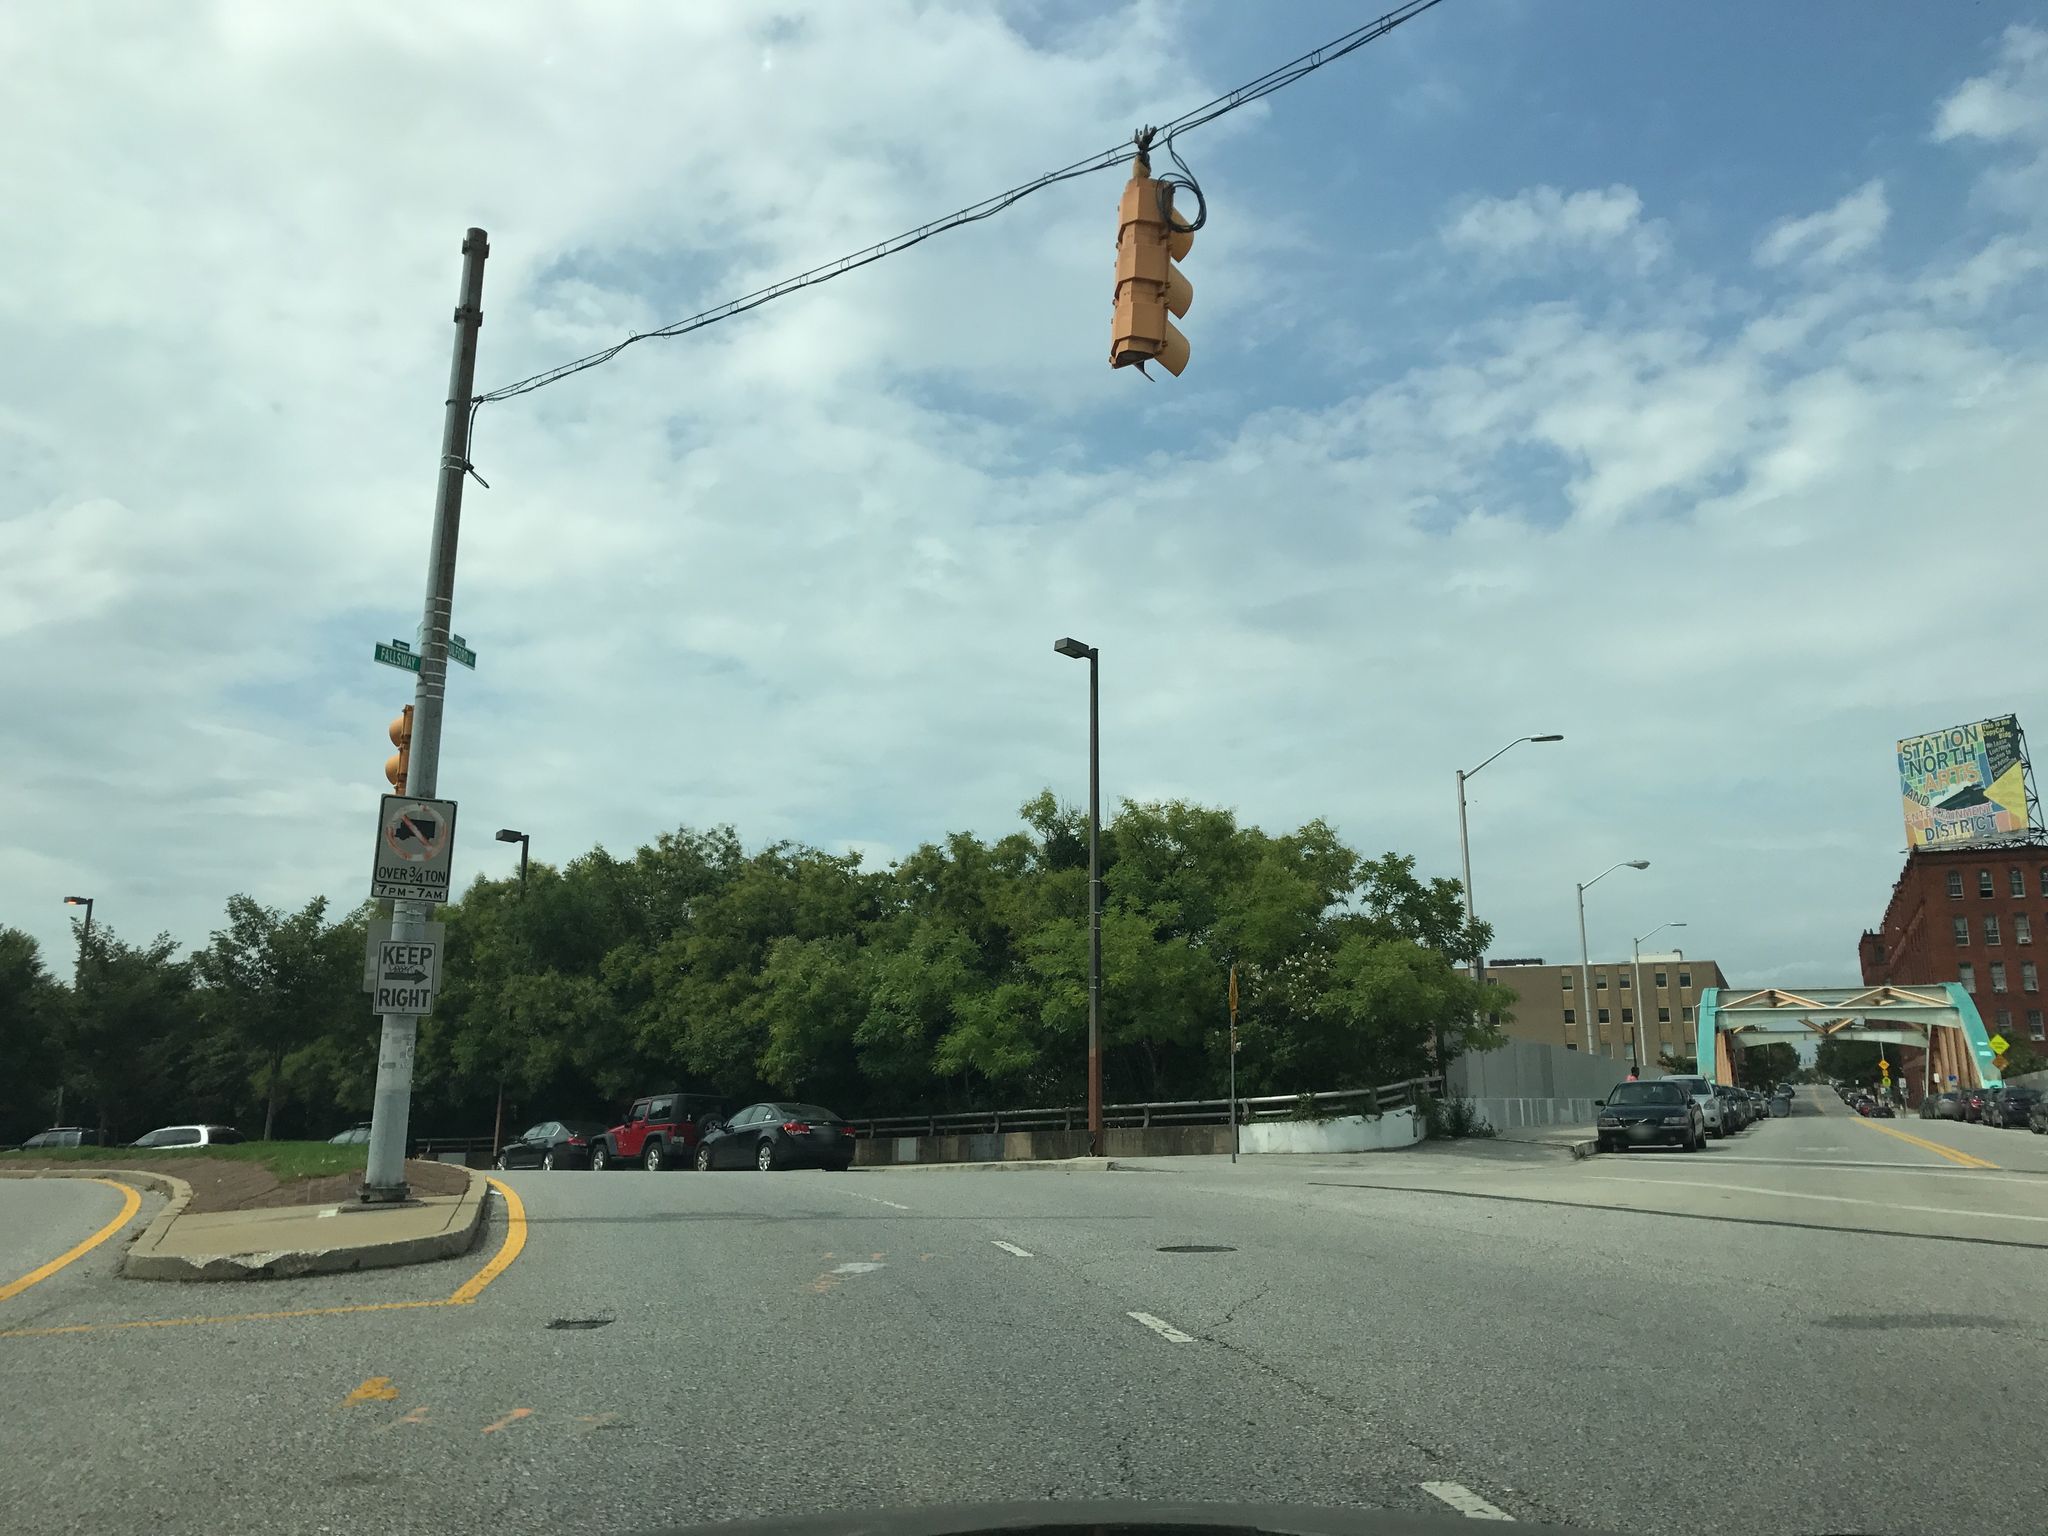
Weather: cloudy
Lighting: day
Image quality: good
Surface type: driving surface
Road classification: secondary
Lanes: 2
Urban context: urban centre
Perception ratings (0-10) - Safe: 4.77, Lively: 2.5, Beautiful: 3.59, Boring: 3.27, Depressing: 7.74, Wealthy: 1.52